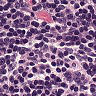
Metastatic tissue present: no